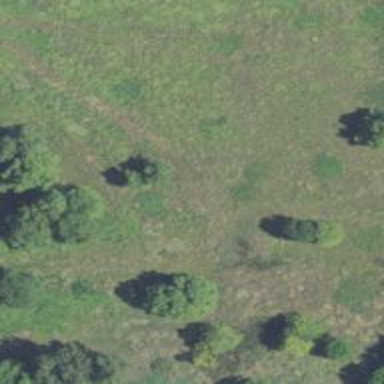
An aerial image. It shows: Disc golf tee area.